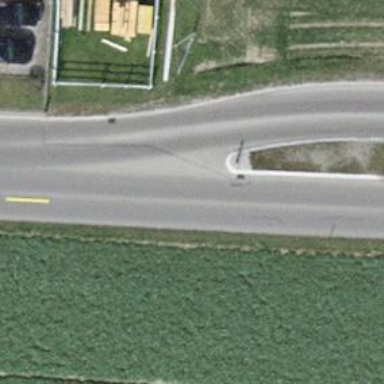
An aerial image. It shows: Tertiary road with asphalt surface.